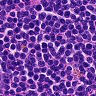
Metastatic tissue present: no